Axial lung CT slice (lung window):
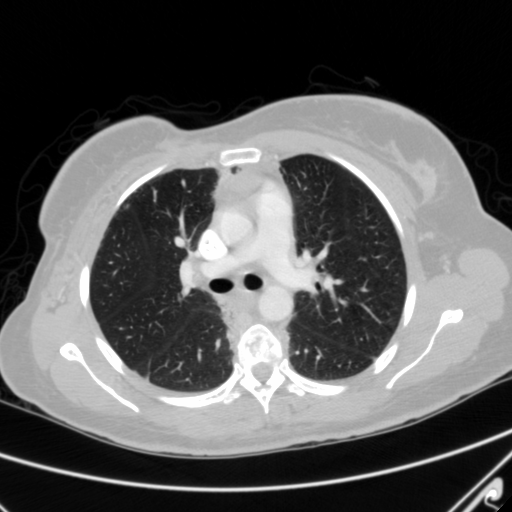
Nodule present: no